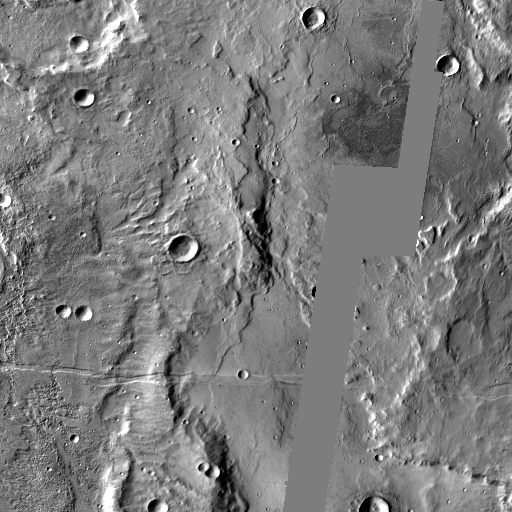
Crater classes present: Background, Other, Buried